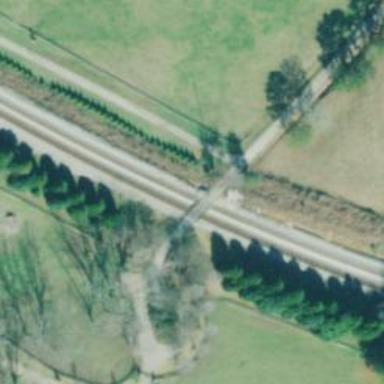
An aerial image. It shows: Railway siding with rails.